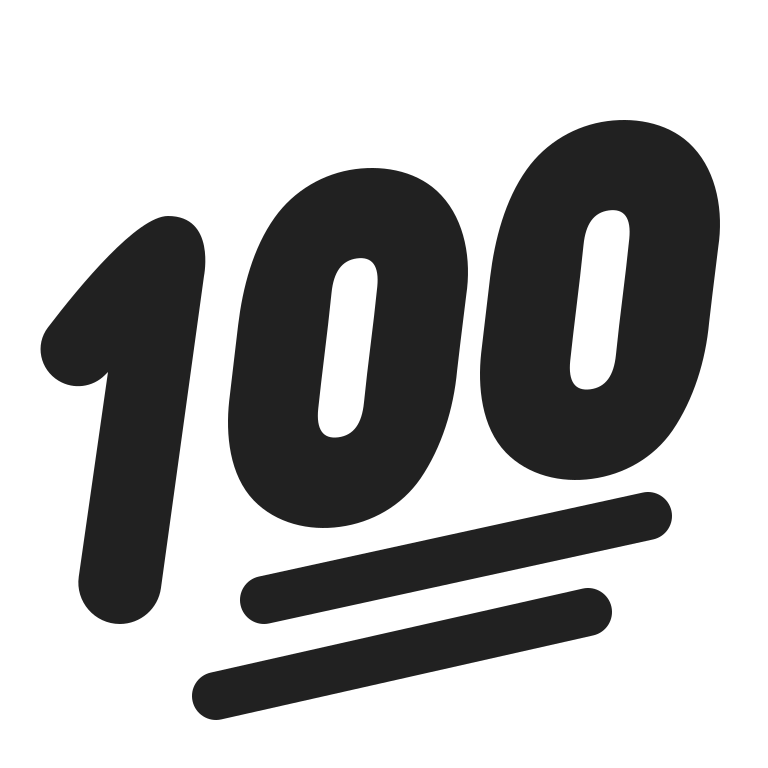
hundred points high contrast